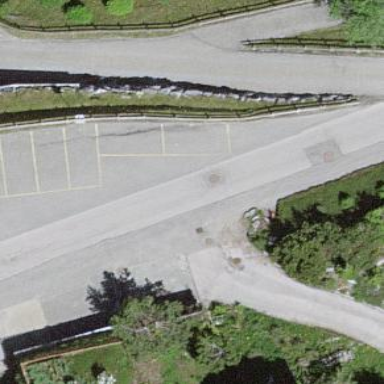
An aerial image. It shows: Parking area.